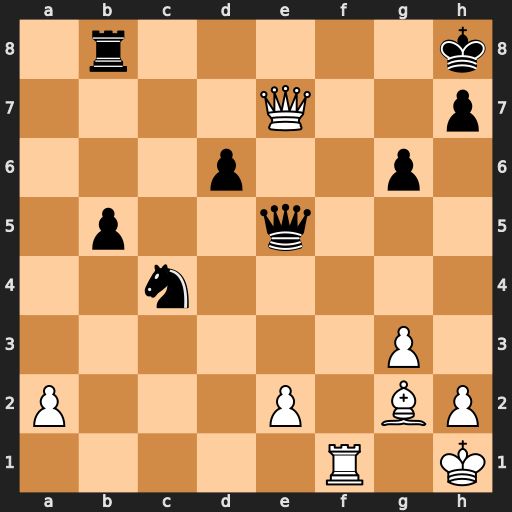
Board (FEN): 1r5k/4Q2p/3p2p1/1p2q3/2n5/6P1/P3P1BP/5R1K
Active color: w
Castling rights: -
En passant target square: -
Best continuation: Rf8+ Rxf8 Qxf8#